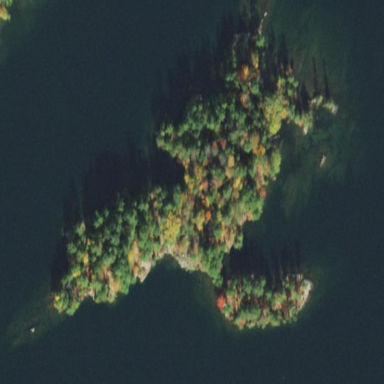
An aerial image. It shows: Camp site located on islet.